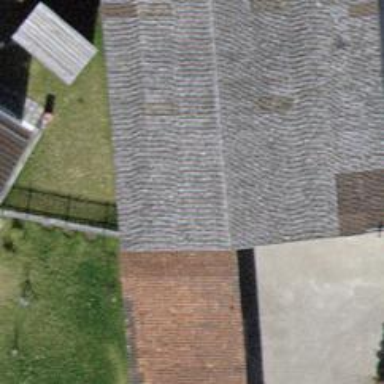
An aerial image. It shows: Gabled roof on farm auxiliary building.